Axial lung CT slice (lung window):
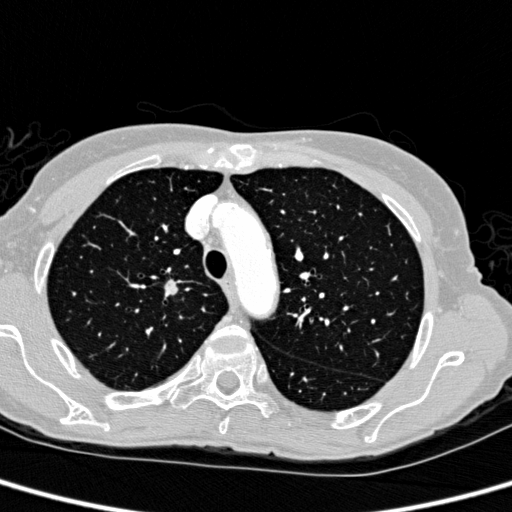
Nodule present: yes
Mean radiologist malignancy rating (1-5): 4